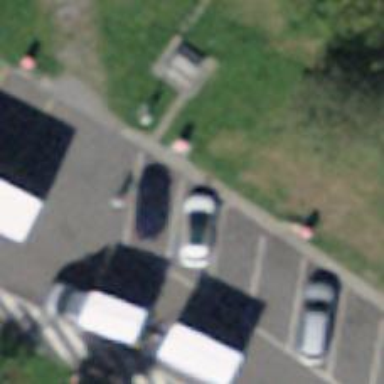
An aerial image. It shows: Charging station.